Question: Googling around a lot for this, read <URL>, but still wondering about a solution for my project. This screenshot illustrates my problem perfectly:

There are 2 objects: the red object which consists of 2 quads, one with z-index of -1 and the other one with a z-index of 1. Both quads have 'Color.Red * 0.5f'. Gets drawn first. The other object is the player with z-index 0. Gets drawn second
Because I want the player to move in between the quads, I have set 'DepthStencilState' to 'DepthStencilState.Default;' but this provides the following image. The player's pixels get disregarded because there is an object in front of it.
I batch all my primitives into one big DrawUserPrimitive based on <URL> or is there another solution?
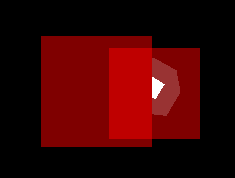
Answer: You simply have to do exactly what <URL> says. Here are the instructions listed as "The most common approach", updated for XNA 4:
1. Set GraphicsDevice.DepthStencilState = DepthStencilState.Default
2. Draw all opaque geometry
3. Set GraphicsDevice.DepthStencilState = DepthStencilState.DepthRead
4. Sort alpha blended objects by distance from the camera, then draw them in order from back to front
If your transparent objects are more-or-less convex, then you don't need to sort triangles - just the objects themselves - as long as you use 'RasterizerState.CullCounterClockwise' (ie: backface culling, the default).
The reason that you must do this is that the depth buffer can only store a single value - which is that of the topmost pixel. There is no concept of drawing "under" that depth. The data that would be required to do that (the colours of the objects drawn above and below that Z-index, at that pixel) has already been blended into the final image and cannot be extracted.